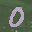
Label: 0